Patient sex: F
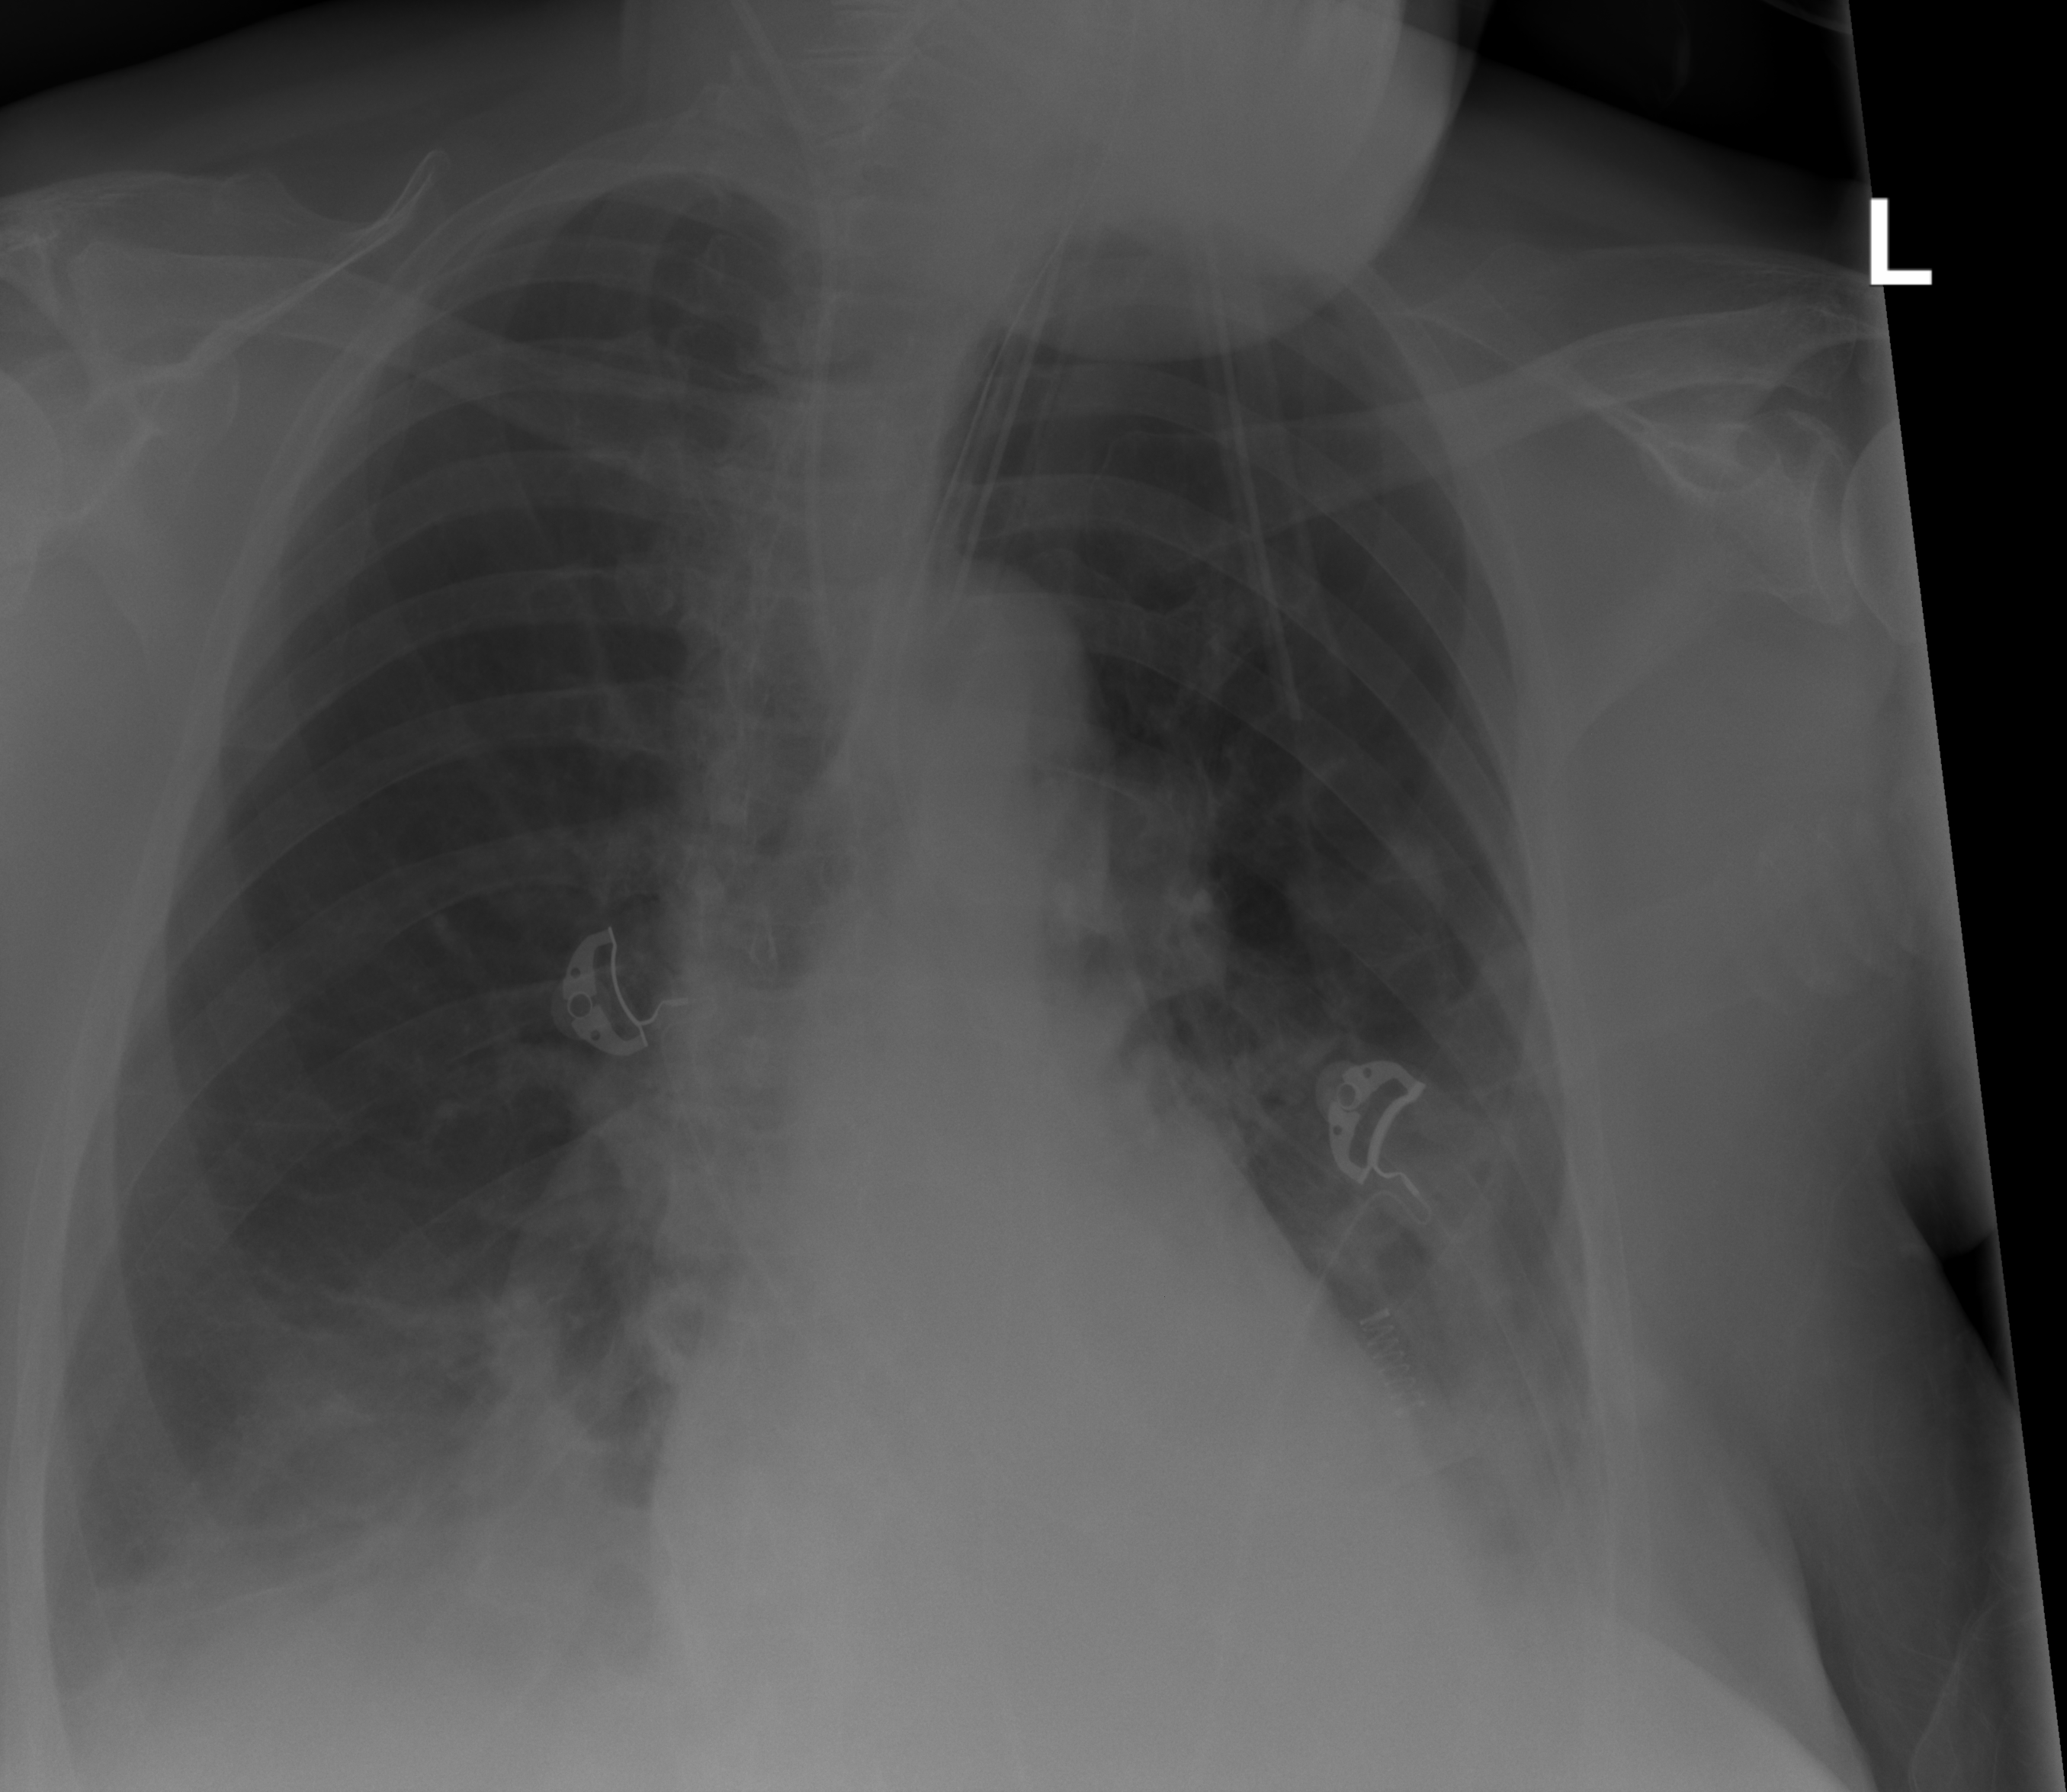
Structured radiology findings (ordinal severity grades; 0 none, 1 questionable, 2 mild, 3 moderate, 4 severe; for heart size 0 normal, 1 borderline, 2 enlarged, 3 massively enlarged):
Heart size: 1
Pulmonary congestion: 2
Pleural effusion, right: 2
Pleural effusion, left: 2
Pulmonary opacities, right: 0
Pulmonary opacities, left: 0
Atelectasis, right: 2
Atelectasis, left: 2